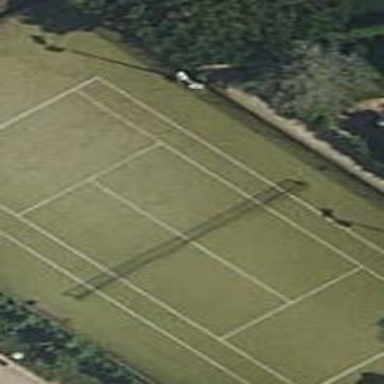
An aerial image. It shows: Tennis court on pitch.